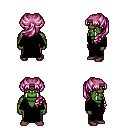
a pixel art fantasy rpg character, male body template, orc, green skin, black robe, robe skirt, pink princess hairstyle, maroon shoes, four views (front, back, left, right), 2x2 character sprite sheet, small pixel art, hard edges, no anti-aliasing